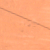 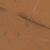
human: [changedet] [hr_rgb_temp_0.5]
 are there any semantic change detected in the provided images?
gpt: A roundabout was edified along the road.